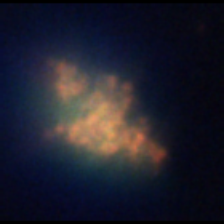
Taxon: Unknown_detritus
Group: Unknown